Interaction volume radius: 10 \u00c5
Interaction volume height: 20 \u00c5
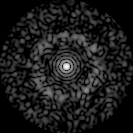
Disorder parameter: 0.8402